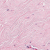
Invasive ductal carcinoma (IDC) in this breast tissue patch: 0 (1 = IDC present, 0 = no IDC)